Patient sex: F
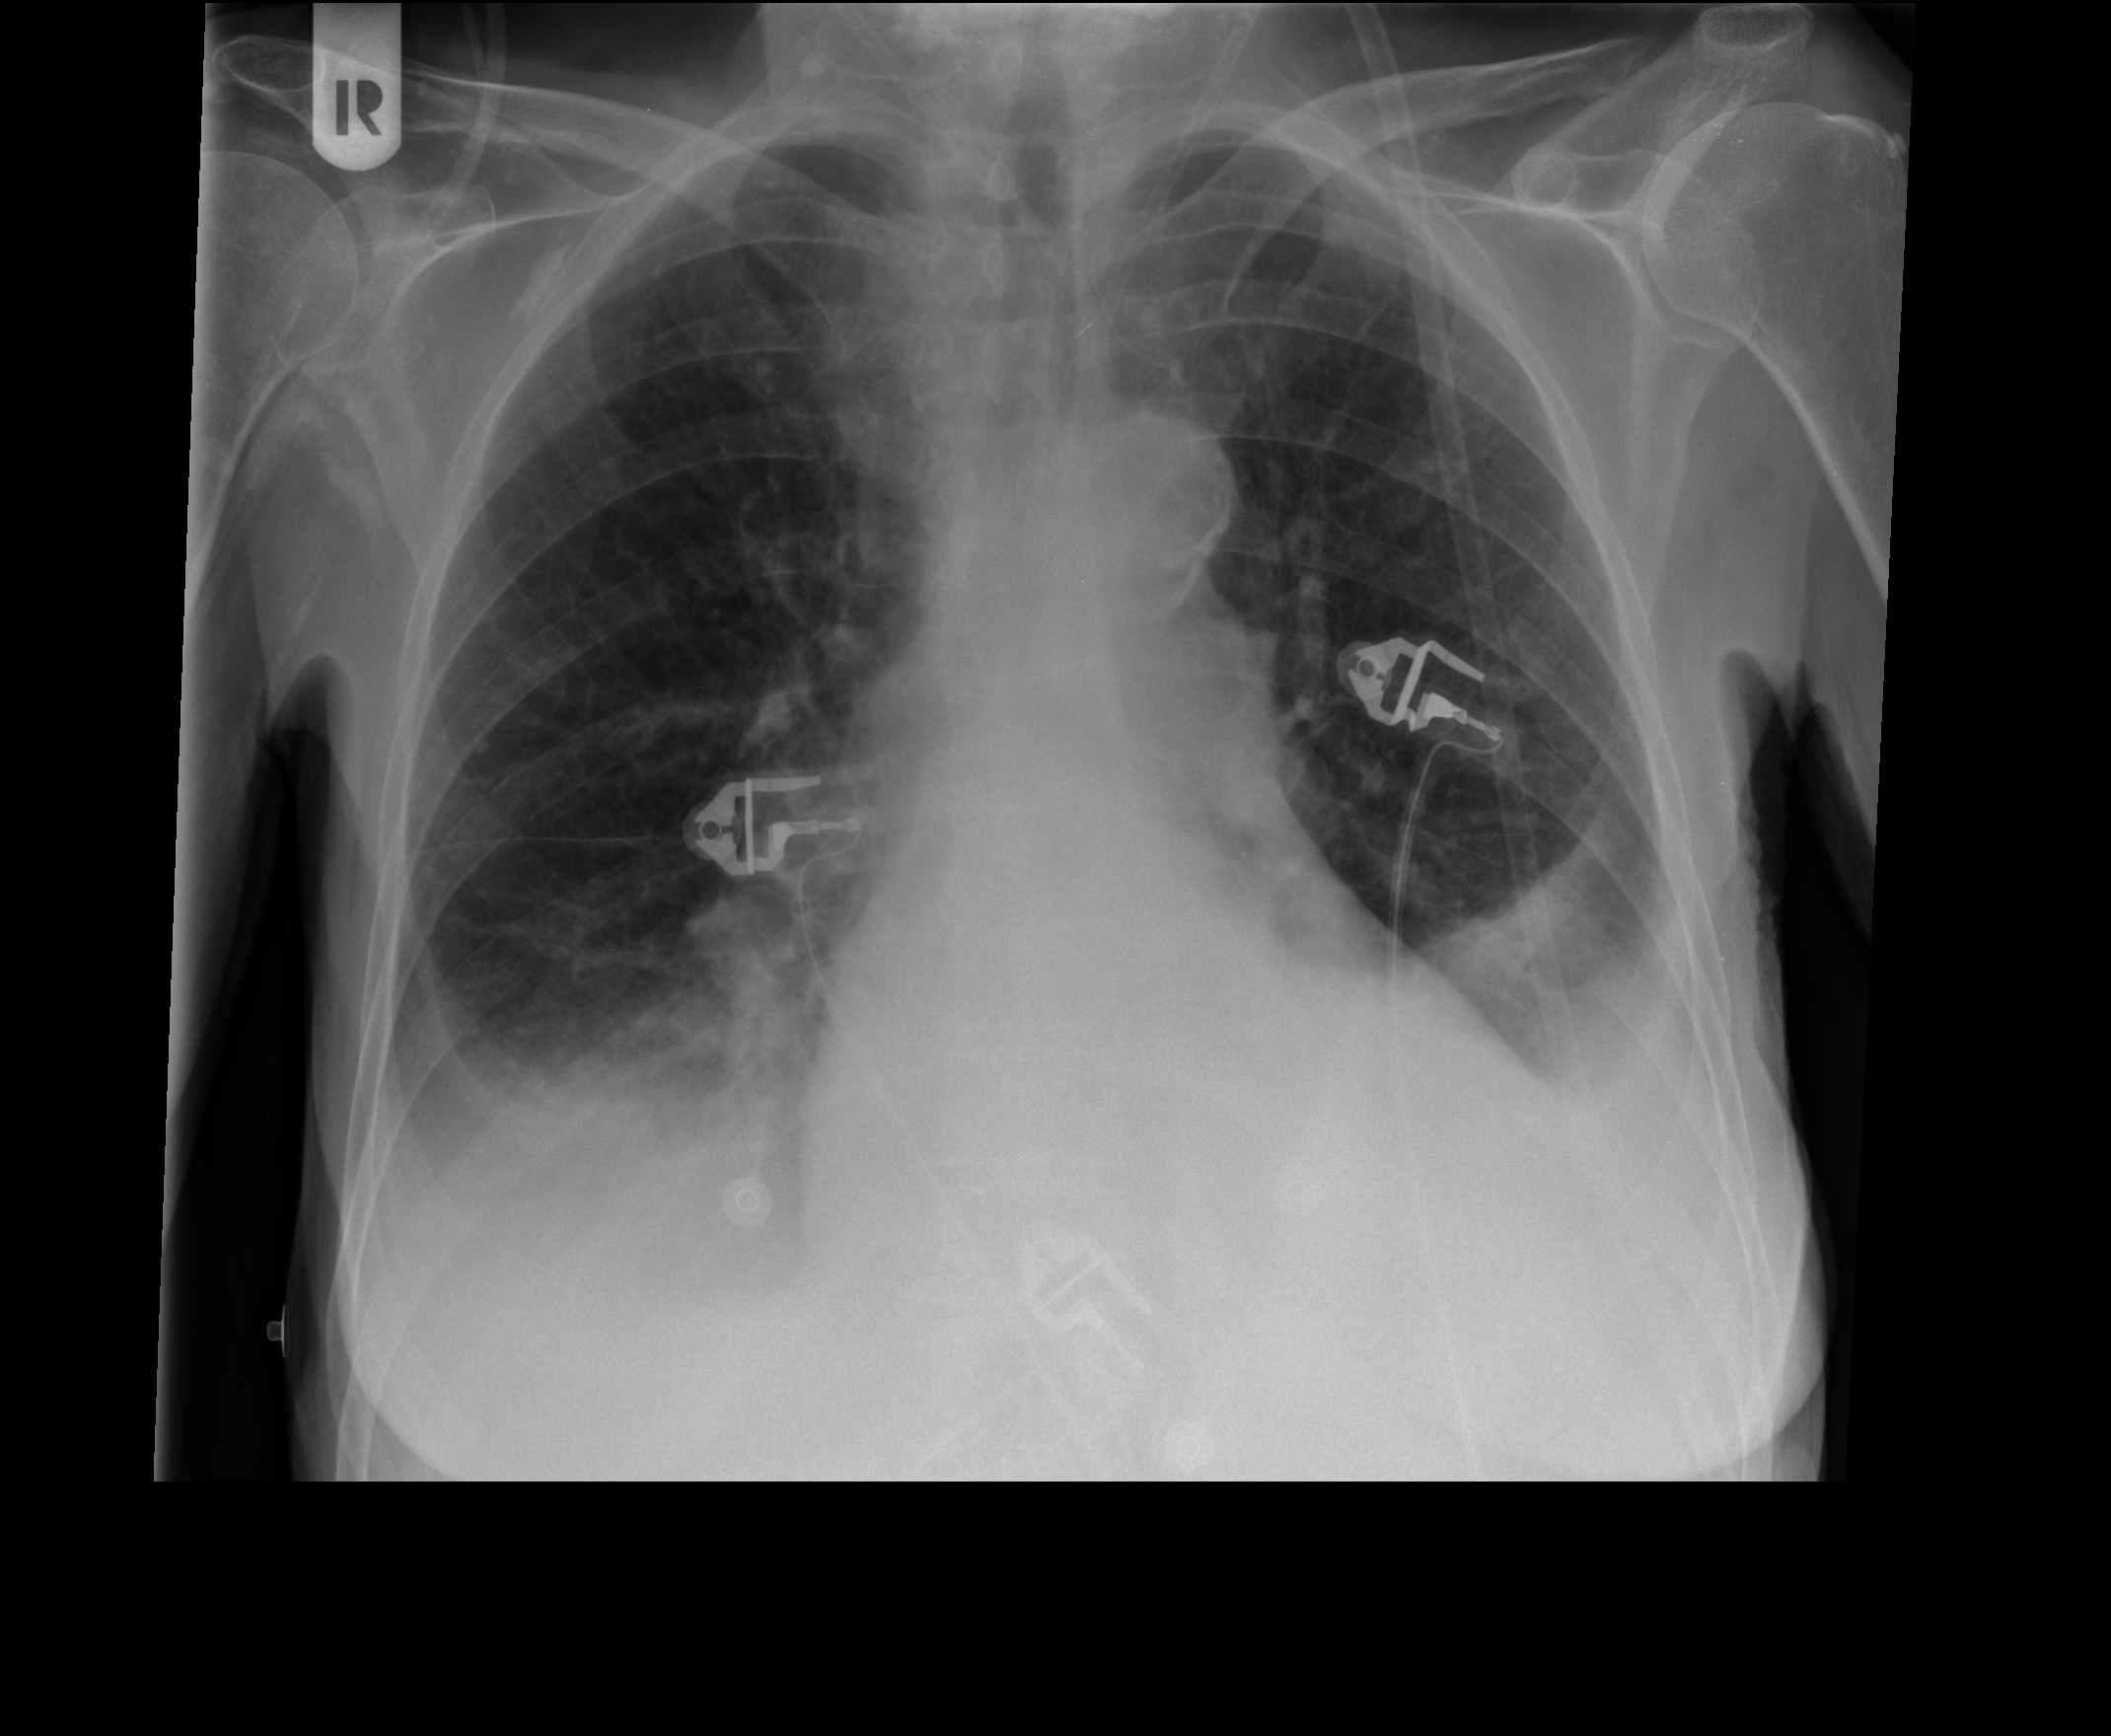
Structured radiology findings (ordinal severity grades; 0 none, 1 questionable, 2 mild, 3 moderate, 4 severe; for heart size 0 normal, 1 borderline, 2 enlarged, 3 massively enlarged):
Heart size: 2
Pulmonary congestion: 0
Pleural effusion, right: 2
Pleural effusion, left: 1
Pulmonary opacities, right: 1
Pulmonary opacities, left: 0
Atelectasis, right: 2
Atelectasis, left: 3